Question: I just don't know how to explain this clearly. So I create a simple image pattern of what I did.
My question is, how would I be able to access my database in other class in LS?
I've been searching on net, but I didn't found any solution. I hope I'll find it here.
Thanks!.

Any suggestion is already appreciated.
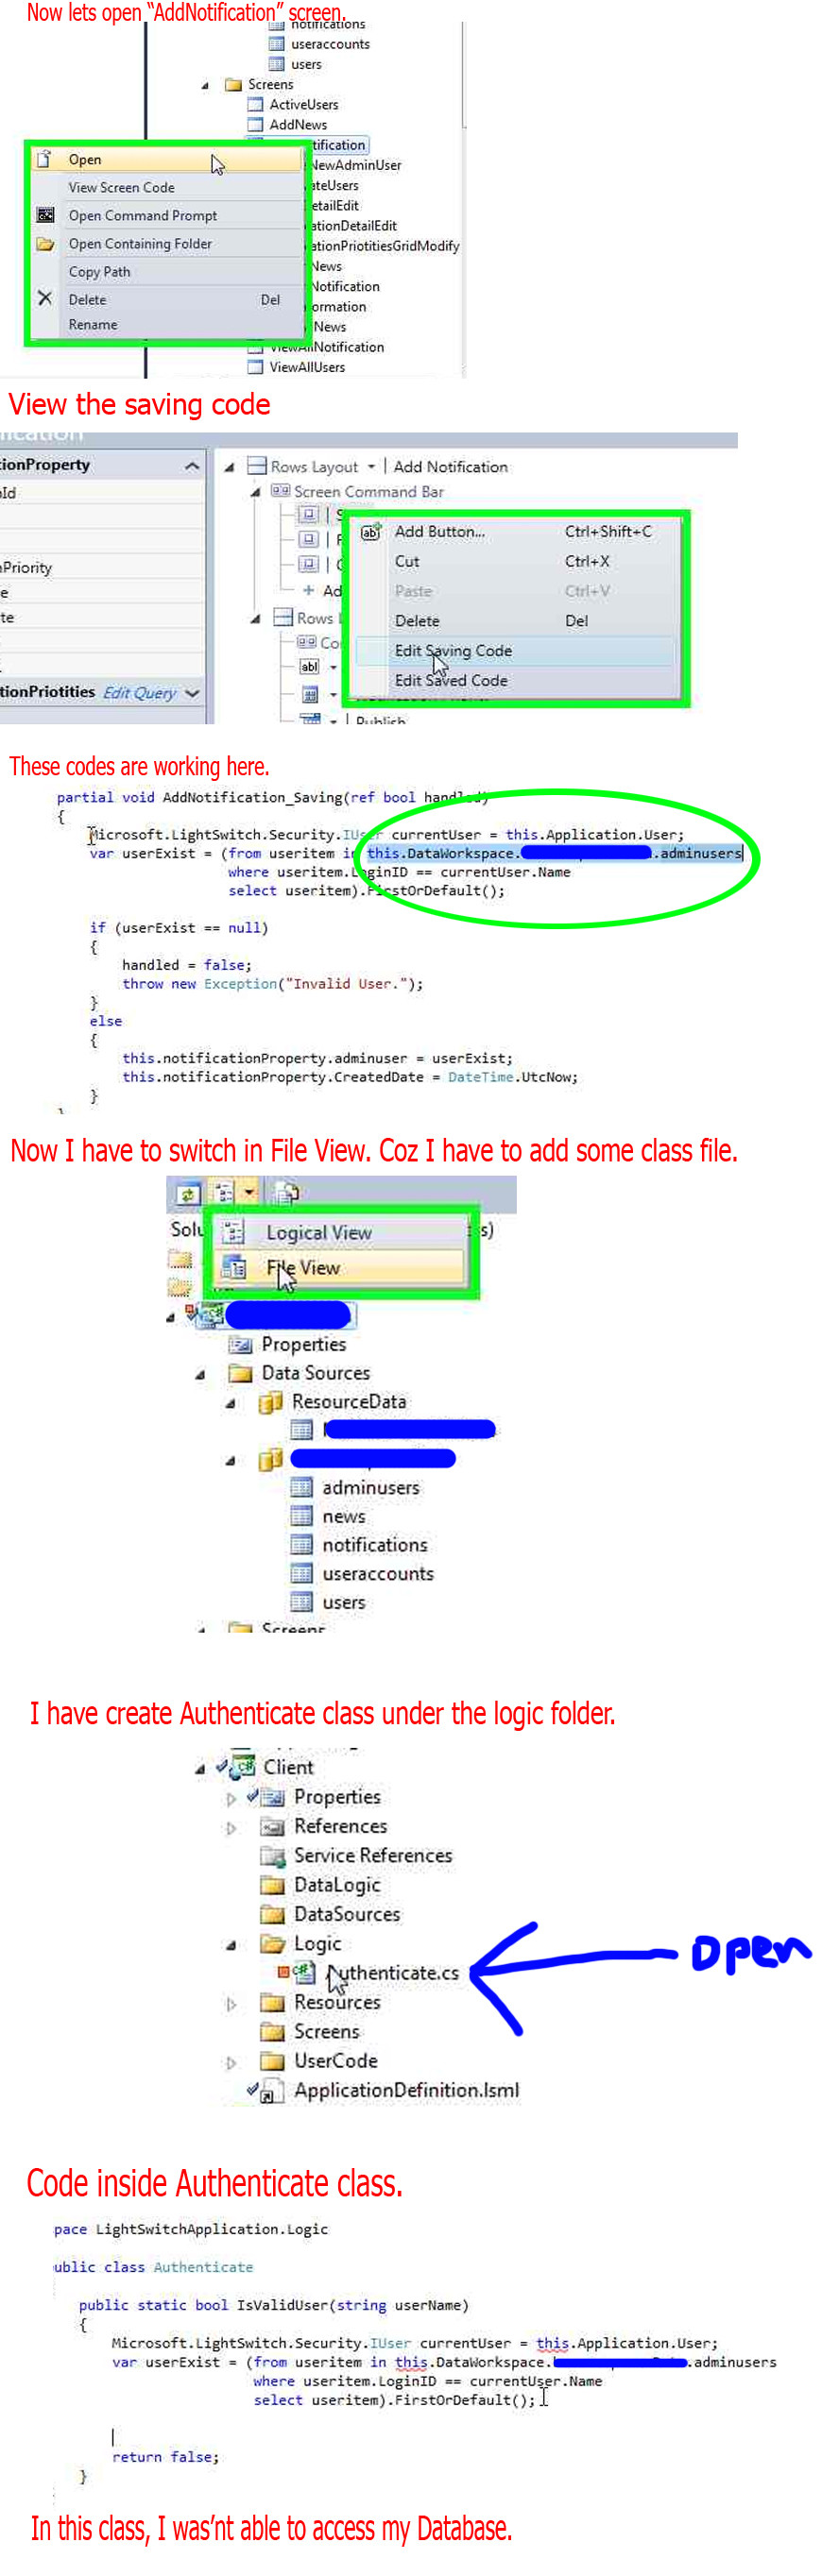
Answer: Thanks for the answer Bryan, but I found the answer on my problem here <URL>
Here is what I did to achieve my goal.
1. Switch your LS project to file view
2. Go to "Common" project, under "UserCode" folder, create a class (e.g. Authenticate.cs) and put this codes.
The code follows:
'''
using System;
using System.Collections.Generic;
using System.Linq;
using System.Text;
using Microsoft.LightSwitch;
namespace LightSwitchApplication
{
public class Authenticate
{
public static adminuser GetCurrentUser()
{
adminuser userFound = (from useritem in
Application.Current.CreateDataWorkspace().basecampcoreData.adminusers
where useritem.LoginID == Application.Current.User.Name
select useritem).SingleOrDefault();
if (userFound != null)
return userFound;
else
return null;
}
}
}
'''
Then you can now call the 'Authenticate.GetCurrentUser()' anywhere in the project.
Thanks!